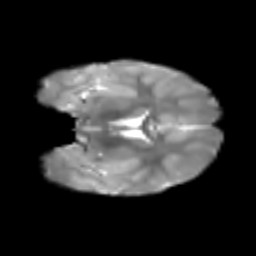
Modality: T2w
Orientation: coronal
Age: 6
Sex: male
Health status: healthy